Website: apple
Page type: customer-info-address
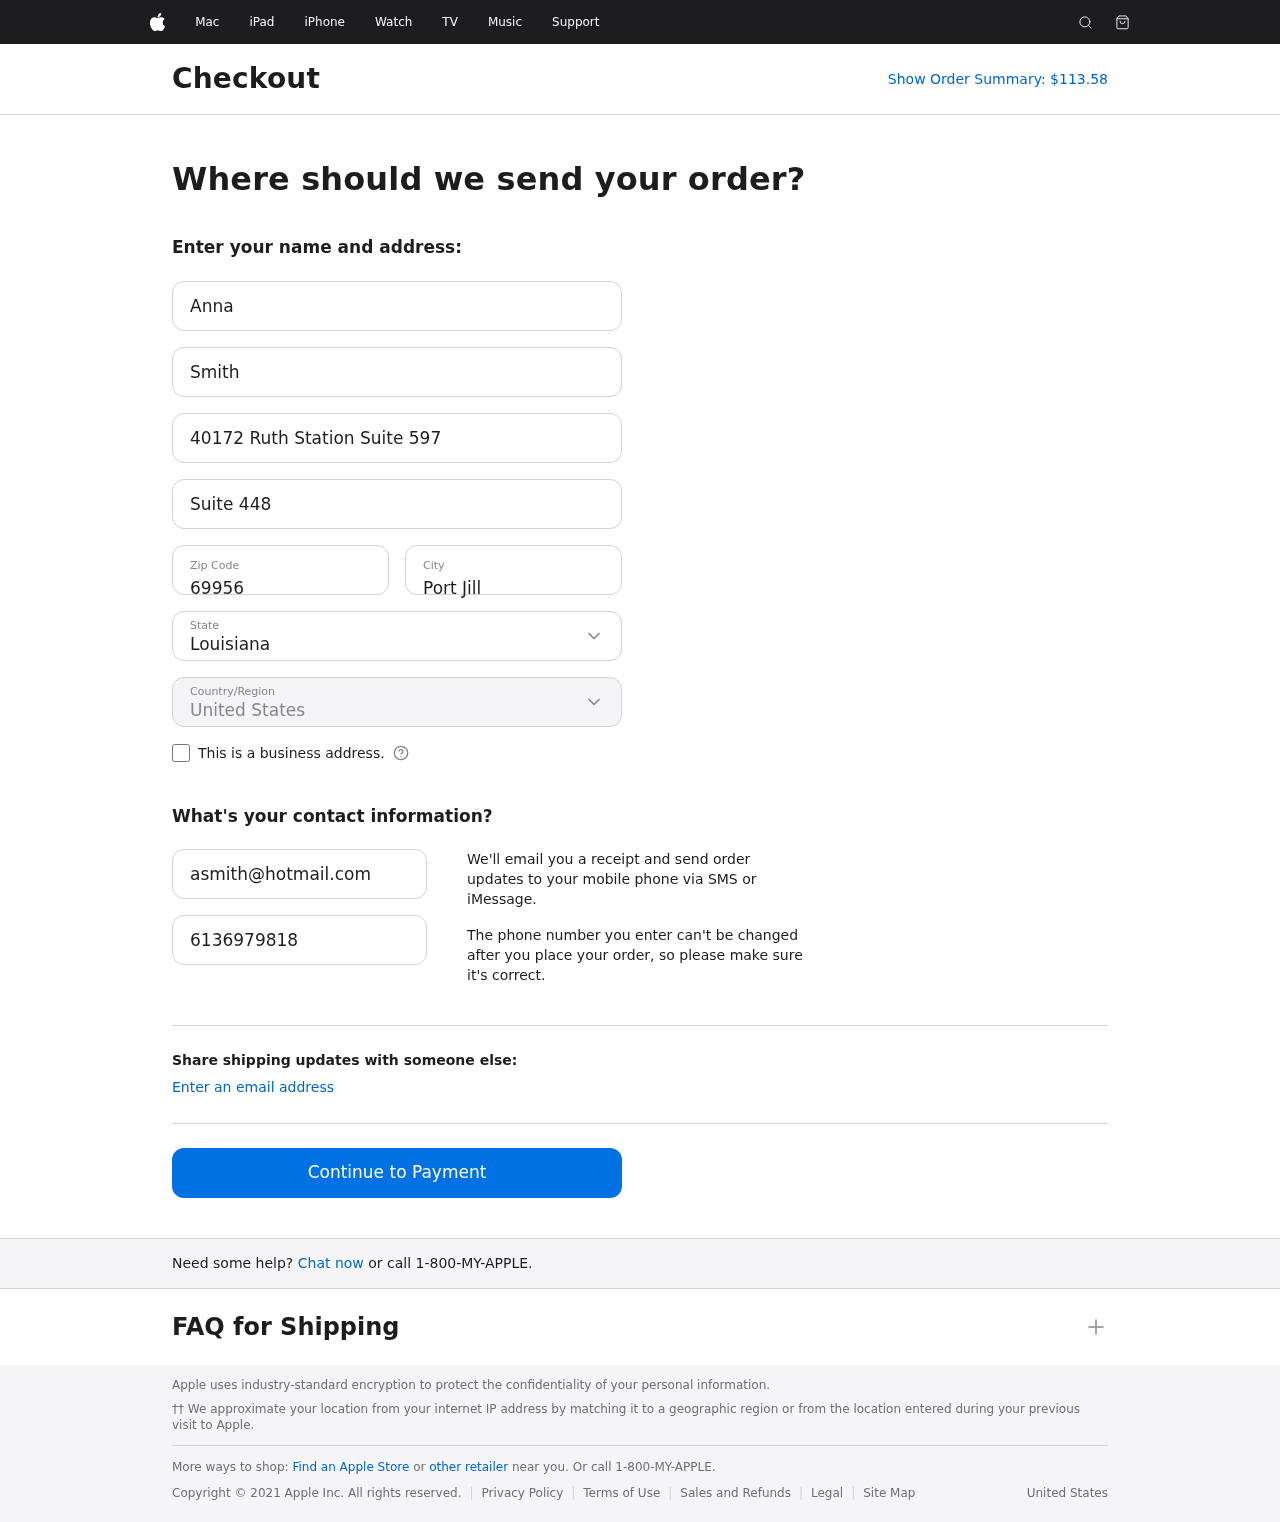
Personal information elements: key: PII_CITY
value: Port Jill
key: PII_COUNTRY
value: United States
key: PII_EMAIL
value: asmith@hotmail.com
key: PII_FIRSTNAME
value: Anna
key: PII_LASTNAME
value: Smith
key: PII_PHONE
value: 6136979818
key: PII_POSTCODE
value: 69956
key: PII_STATE
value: Louisiana
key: PII_STREET
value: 40172 Ruth Station Suite 597
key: PII_STREET2
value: Suite 448
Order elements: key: ORDER_TOTAL
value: Show Order Summary: $113.58